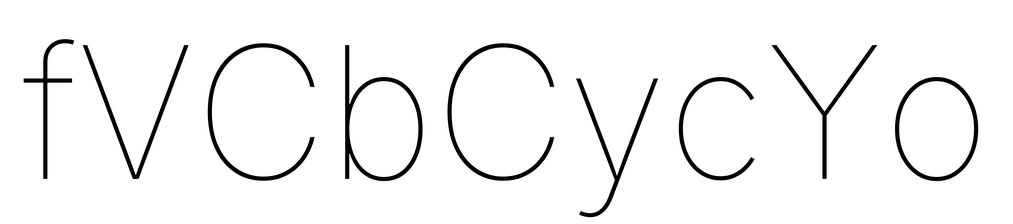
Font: Inter_Thin